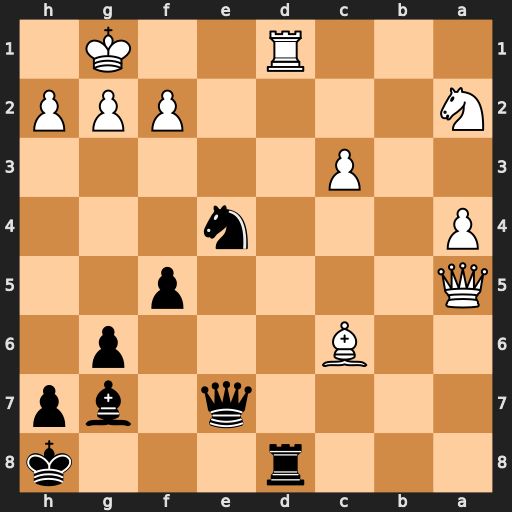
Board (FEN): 3r3k/4q1bp/2B3p1/Q4p2/P3n3/2P5/N4PPP/3R2K1
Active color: b
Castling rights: -
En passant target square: -
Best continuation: Rxd1#